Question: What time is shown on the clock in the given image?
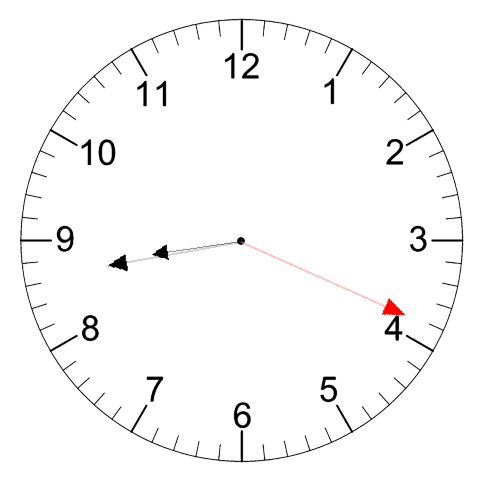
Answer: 08:43:19